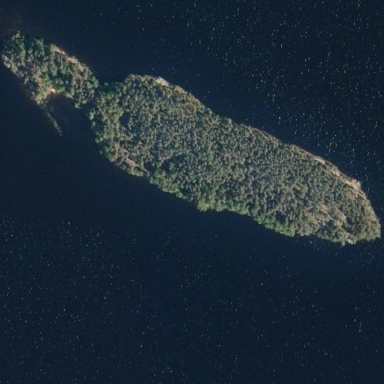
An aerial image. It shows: Islet covered with woodland.